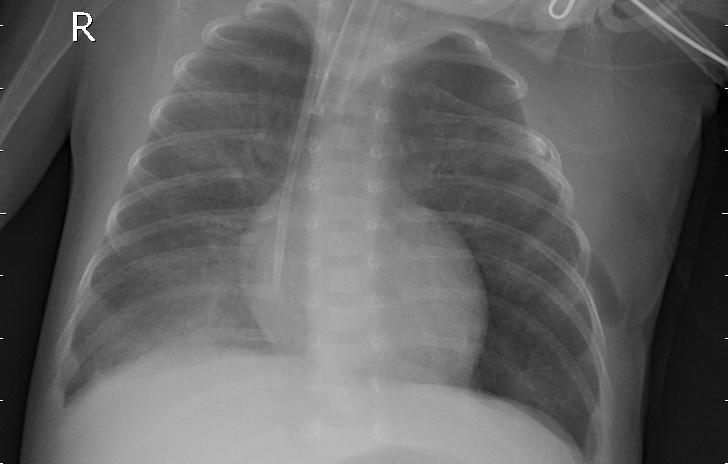
Diagnosis: PNEUMONIA